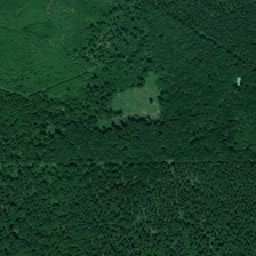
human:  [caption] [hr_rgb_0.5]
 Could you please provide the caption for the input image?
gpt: You can see a deep green forest surrounding a small green grassland.

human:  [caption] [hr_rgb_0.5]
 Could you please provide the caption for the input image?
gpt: there is a forest together with meadows in some area .

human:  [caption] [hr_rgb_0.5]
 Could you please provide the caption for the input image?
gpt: There is a little Greenland like a heart in the forest.

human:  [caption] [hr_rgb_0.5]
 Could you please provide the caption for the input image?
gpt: There is a small Greenland like mind in the forest.

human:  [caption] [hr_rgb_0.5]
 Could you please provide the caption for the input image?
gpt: We can see the dark green forest surrounding a small light green grassland.